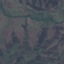
Land use / land cover class: HerbaceousVegetation